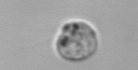
Label: Amoeba